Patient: sex F, age 52
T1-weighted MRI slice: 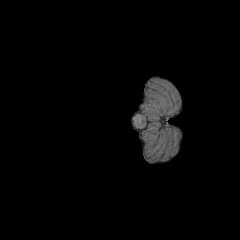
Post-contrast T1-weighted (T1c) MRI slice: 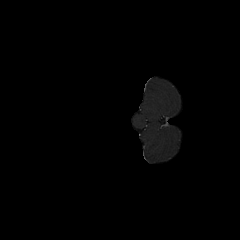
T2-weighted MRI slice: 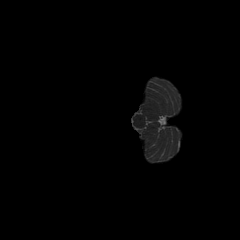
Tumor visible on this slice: no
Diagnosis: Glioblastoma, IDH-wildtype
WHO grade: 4